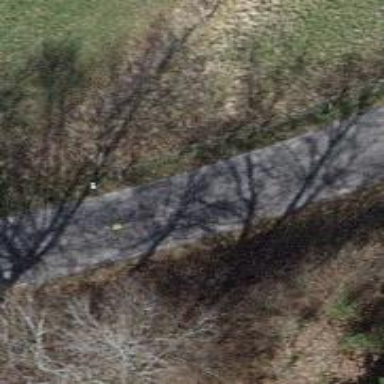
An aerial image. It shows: Tertiary road.